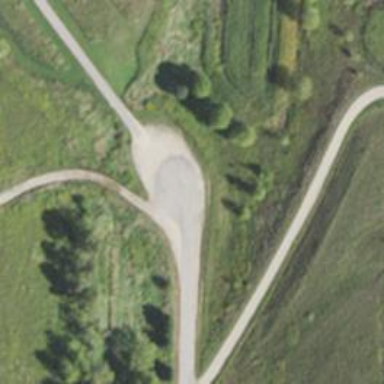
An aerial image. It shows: Turning circle on the road.